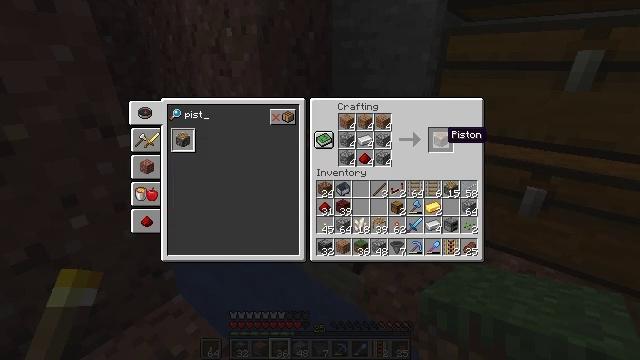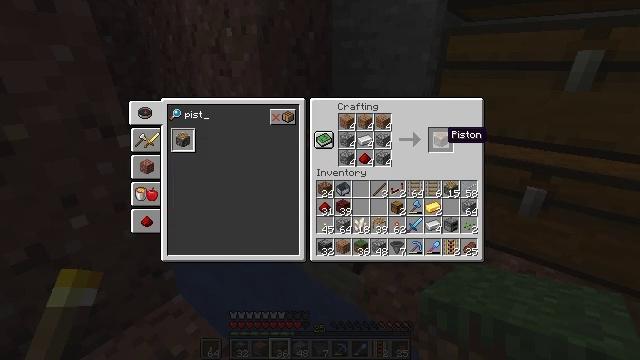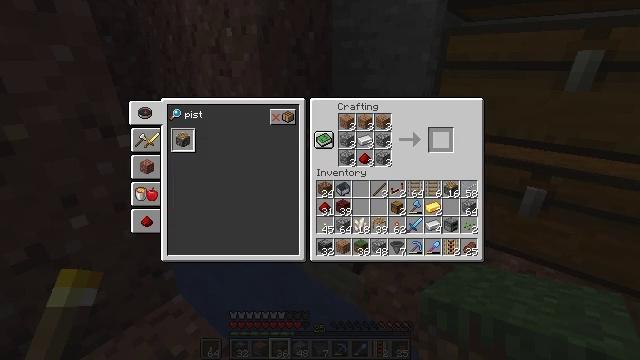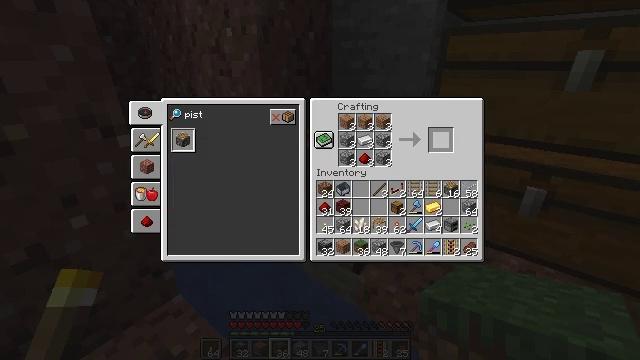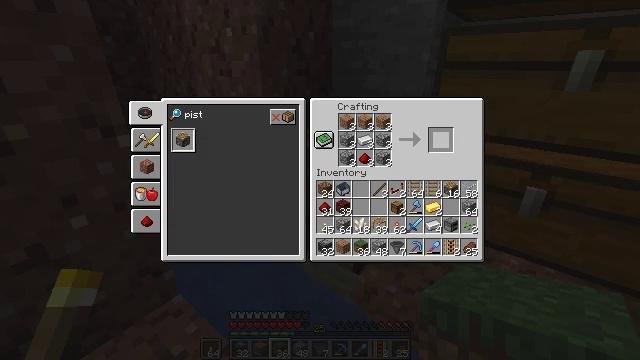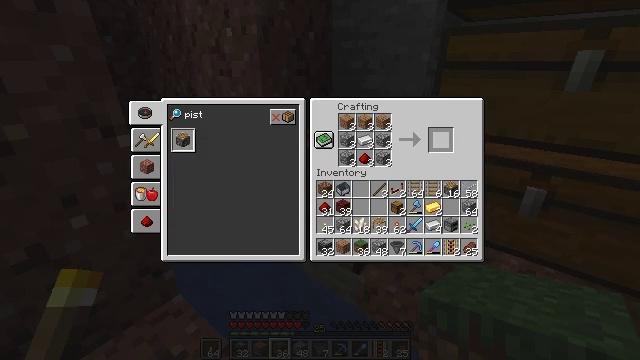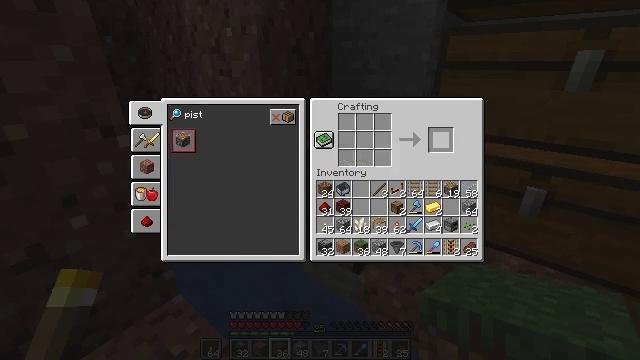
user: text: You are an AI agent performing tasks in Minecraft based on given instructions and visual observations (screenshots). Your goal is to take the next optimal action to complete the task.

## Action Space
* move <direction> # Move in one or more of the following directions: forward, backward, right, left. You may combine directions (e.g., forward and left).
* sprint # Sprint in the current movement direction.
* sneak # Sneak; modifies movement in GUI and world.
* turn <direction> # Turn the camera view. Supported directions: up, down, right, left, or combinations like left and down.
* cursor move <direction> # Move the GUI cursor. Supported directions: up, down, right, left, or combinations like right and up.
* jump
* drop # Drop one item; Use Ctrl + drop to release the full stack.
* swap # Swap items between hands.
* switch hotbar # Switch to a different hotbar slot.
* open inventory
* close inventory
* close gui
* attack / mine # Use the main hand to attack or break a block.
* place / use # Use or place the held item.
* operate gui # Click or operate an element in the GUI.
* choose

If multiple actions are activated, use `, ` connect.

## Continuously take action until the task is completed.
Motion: motion action
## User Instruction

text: Make a piston in the crafting grid.
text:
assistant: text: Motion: sneak
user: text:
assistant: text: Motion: sneak, operate gui
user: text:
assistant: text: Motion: sneak, operate gui
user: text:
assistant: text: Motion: sneak
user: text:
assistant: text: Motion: sneak
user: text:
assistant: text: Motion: sneak
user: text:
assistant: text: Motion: sneak